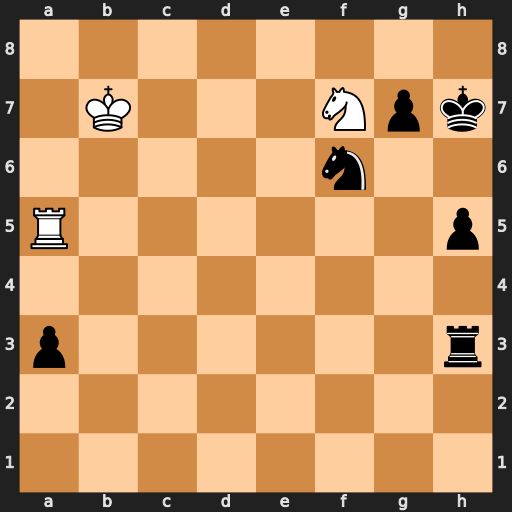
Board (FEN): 8/1K3Npk/5n2/R6p/8/p6r/8/8
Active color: w
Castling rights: -
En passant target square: -
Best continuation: Ng5+ Kg6 Nxh3